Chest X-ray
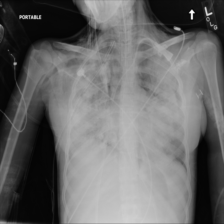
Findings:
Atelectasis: negative
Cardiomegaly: negative
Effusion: negative
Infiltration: negative
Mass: negative
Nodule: negative
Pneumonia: negative
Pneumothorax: positive
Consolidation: negative
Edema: negative
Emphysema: negative
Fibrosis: negative
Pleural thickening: negative
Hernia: negative